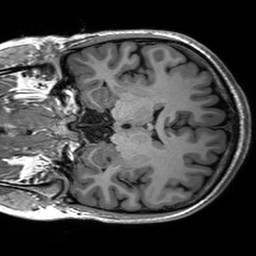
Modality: T1w
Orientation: coronal
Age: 22
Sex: female
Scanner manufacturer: siemens
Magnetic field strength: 3 T
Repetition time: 2.53 s
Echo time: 0.00227 s